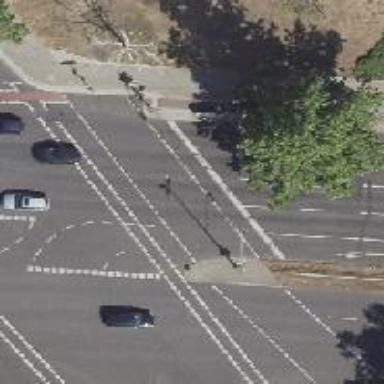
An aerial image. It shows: Crossing with traffic signals.